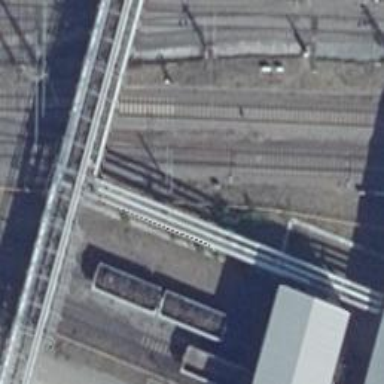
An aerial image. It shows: Railway switch.